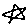
Label: star